Question: How can i change bgcolor of title bar. By default white color is assigned to it, due to which battery usage,time & notification icons are not visible.
Check this image link for problem description :
<URL>

I have set an image to relative layout :
'''
android:background="@drawable/img_bg"
'''
And applied NoActionBar theme to the activity
'''
<activity
android:name=".activity.LoginActivity"
android:theme="@style/AppTheme.NoActionBar">
</activity>
<style name="AppTheme.NoActionBar">
<item name="windowActionBar">false</item>
<item name="windowNoTitle">true</item>
</style>
'''
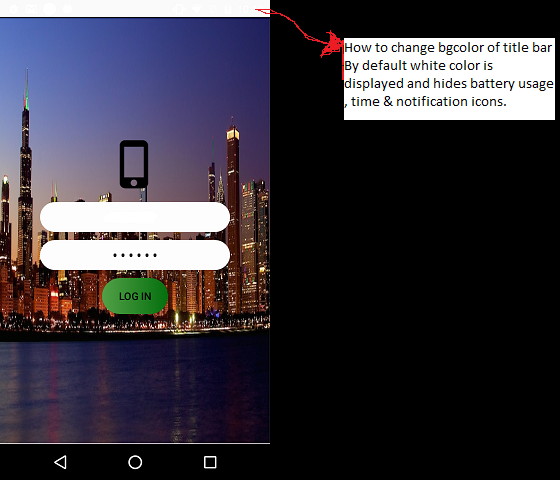
Answer: To Change Window Title bar Color :
'''
Window window = activity.getWindow();
if (Build.VERSION.SDK_INT >= Build.VERSION_CODES.LOLLIPOP) {
window.addFlags(WindowManager.LayoutParams.FLAG_DRAWS_SYSTEM_BAR_BACKGROUNDS);
window.clearFlags(WindowManager.LayoutParams.FLAG_TRANSLUCENT_STATUS);
window.setStatusBarColor(ContextCompat.getColor(activity, R.color.yourColor));
}
'''
for api<21 , :
'''
<resources>
<style name="AppTheme" parent="android:Theme.Material">
<!-- Customize your theme using Material Design here. -->
<!-- Title Bar color here -->
<item name="android:colorPrimary">#YOUR_COLOR_HERE</item>
<!-- Background color here -->
<item name="android:windowBackground">#YOUR_COLOR_HERE</item>
</style>
</resources>
'''